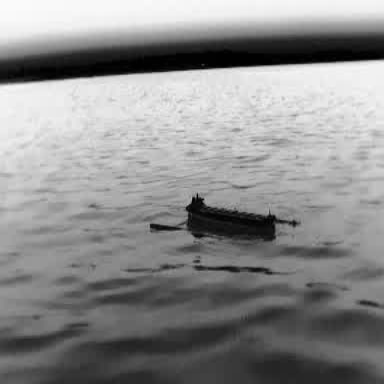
There is a liner in the infrared image.